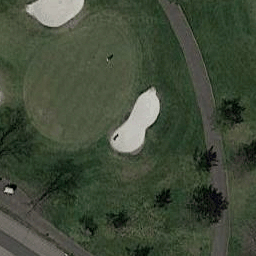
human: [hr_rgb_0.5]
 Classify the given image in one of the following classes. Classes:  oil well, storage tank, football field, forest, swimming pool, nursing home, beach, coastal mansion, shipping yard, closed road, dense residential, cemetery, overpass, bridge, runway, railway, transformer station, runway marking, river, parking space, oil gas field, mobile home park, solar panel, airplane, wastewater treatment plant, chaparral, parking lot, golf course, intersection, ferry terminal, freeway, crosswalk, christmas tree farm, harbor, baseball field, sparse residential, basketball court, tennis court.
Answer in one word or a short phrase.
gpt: golf course